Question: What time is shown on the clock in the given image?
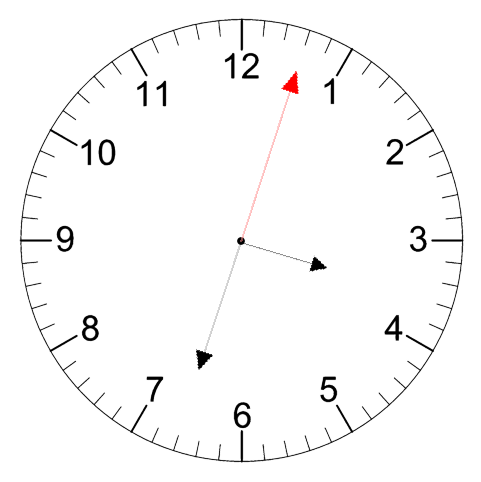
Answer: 03:33:03